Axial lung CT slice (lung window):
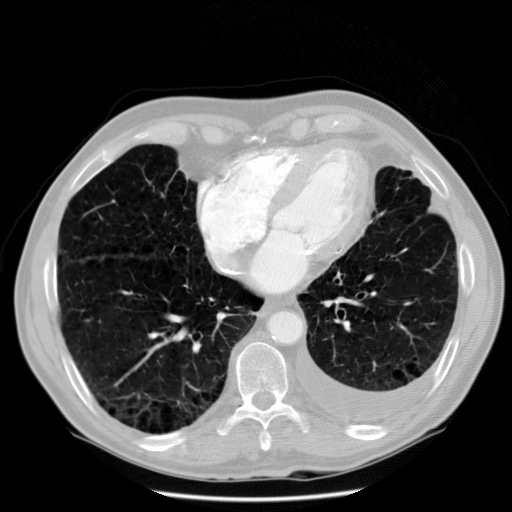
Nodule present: no